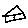
Label: house